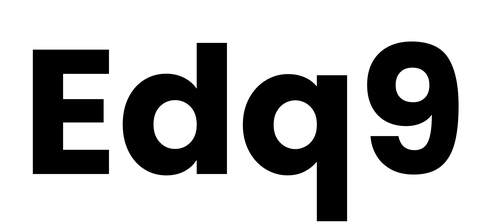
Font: Poppins-Bold